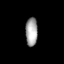
Tissue: lung
Cell type: Fibroblasts
Senescence score: 0.6037
Nuclear area (px): 337
Mean DAPI intensity: 163.914